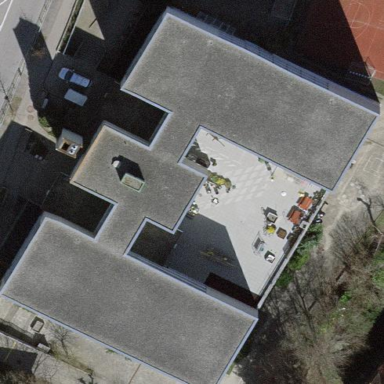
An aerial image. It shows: School building.